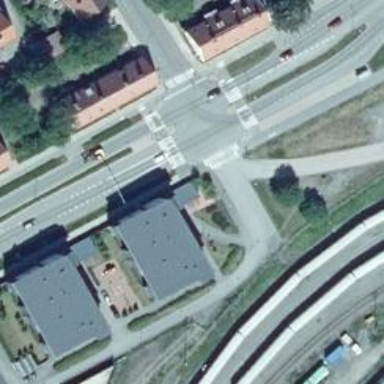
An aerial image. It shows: Marked crossing on asphalt cycleway.